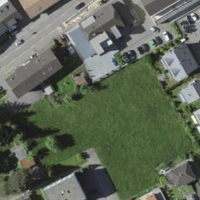
EUNIS habitat code: 54
Species observed at this site:
Grus grus